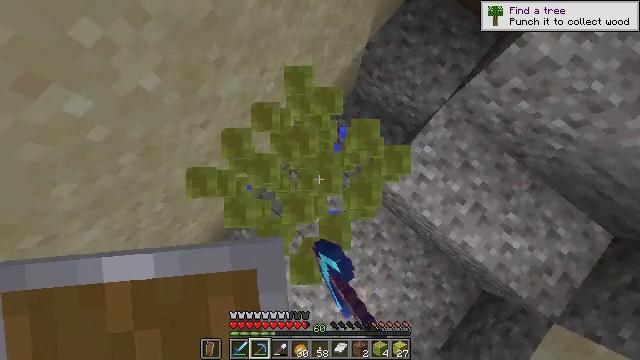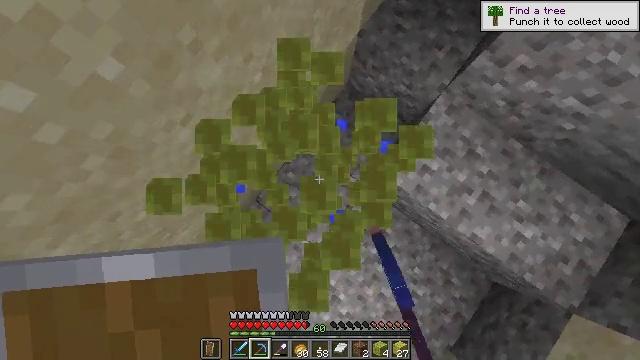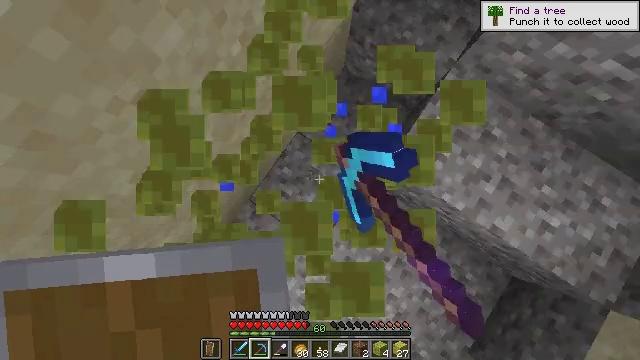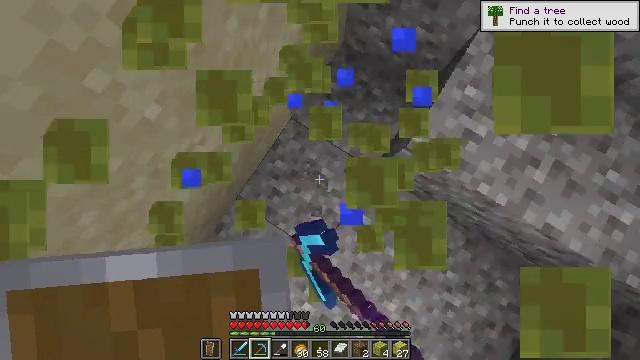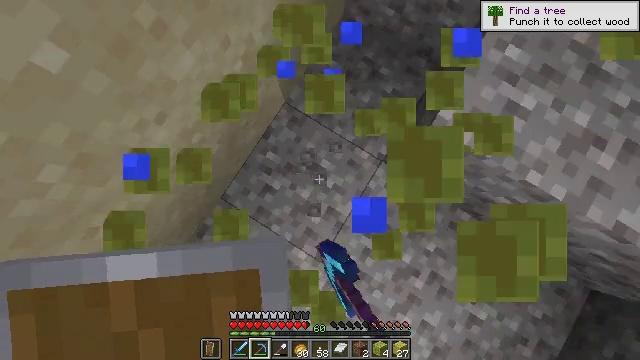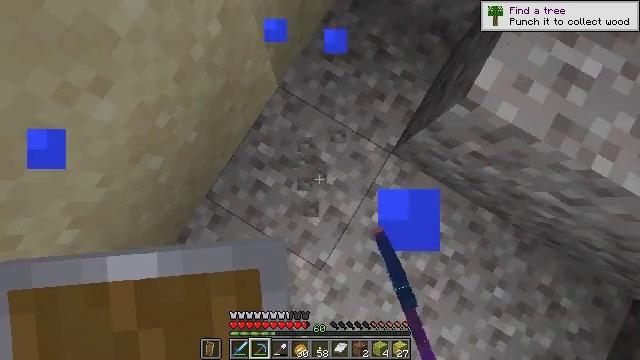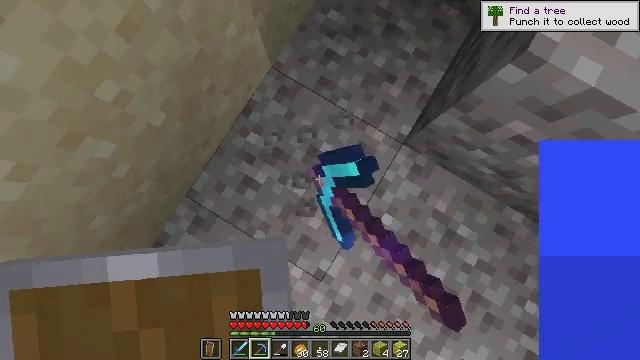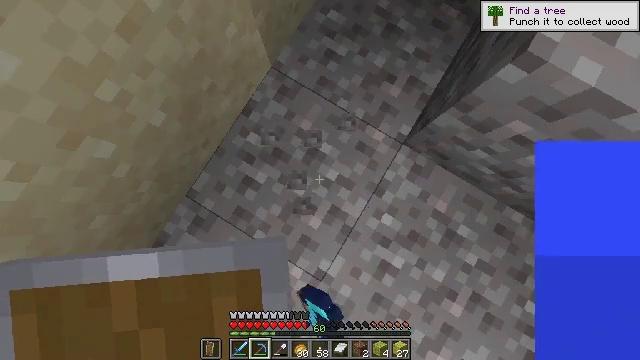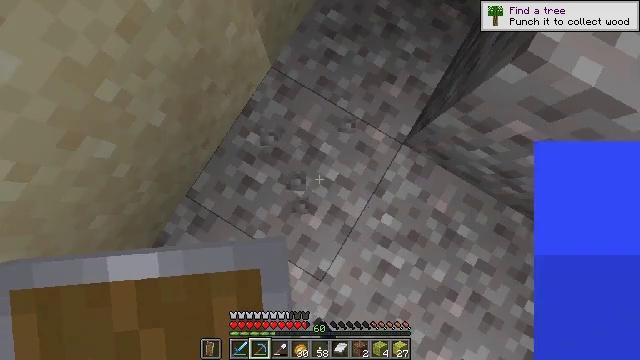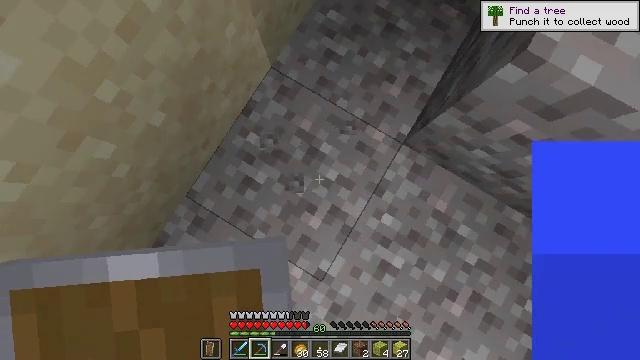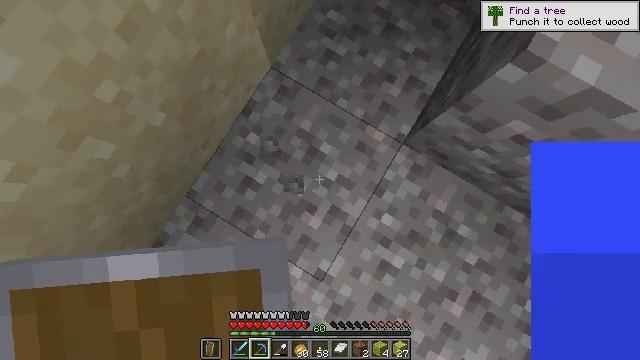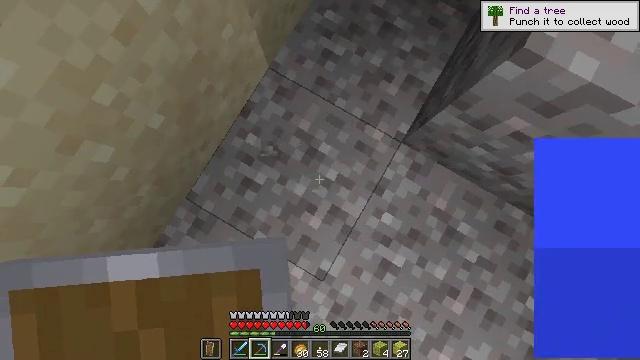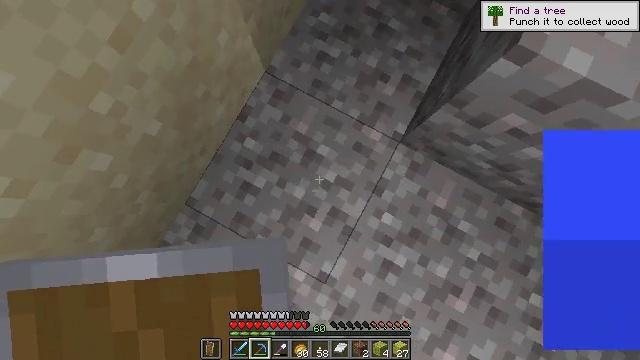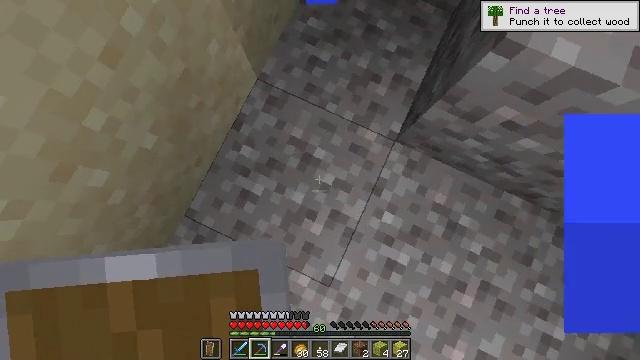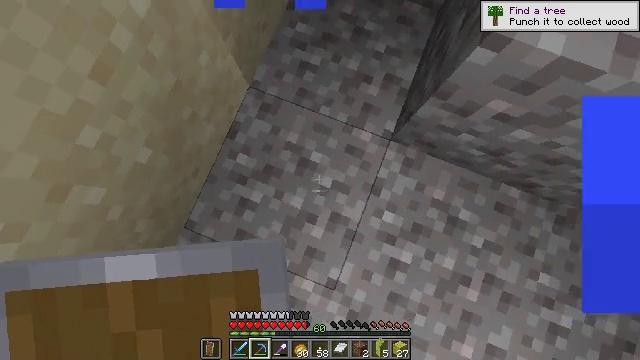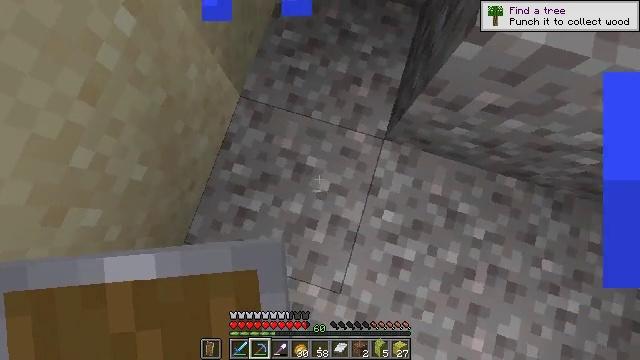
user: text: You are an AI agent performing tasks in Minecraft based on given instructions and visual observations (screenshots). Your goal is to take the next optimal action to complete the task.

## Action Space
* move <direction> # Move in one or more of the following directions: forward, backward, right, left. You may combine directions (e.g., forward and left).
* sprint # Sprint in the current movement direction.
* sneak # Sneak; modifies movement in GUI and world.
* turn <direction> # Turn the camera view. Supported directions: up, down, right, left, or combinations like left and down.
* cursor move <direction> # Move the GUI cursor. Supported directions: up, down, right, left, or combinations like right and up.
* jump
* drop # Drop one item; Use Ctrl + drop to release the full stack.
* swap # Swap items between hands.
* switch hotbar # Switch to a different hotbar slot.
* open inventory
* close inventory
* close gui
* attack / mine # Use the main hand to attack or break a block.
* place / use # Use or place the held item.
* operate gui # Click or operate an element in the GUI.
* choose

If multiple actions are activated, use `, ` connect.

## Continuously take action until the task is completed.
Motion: motion action
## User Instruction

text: Collect the wet sponge after mining.
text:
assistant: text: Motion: turn right, attack / mine
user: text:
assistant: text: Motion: turn right, attack / mine
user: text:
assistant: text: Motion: turn right, attack / mine
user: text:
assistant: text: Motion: attack / mine
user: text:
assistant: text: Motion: attack / mine
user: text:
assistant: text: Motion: attack / mine
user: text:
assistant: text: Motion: no_op
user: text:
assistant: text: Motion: no_op
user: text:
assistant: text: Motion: no_op
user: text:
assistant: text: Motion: no_op
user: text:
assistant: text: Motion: no_op
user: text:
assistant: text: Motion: turn right
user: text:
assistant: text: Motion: turn right
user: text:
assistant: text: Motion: turn right
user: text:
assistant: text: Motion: turn right
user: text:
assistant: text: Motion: turn right
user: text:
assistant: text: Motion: turn right and up
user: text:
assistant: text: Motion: turn right and up
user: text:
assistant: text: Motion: turn right and up
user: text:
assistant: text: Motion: turn right and up
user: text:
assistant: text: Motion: turn right and up
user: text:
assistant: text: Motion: turn right and up
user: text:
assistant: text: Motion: turn right and up
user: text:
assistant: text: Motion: turn up
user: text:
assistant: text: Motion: turn left
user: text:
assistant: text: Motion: no_op
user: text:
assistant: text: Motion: no_op
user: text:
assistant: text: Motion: turn right
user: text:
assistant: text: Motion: turn right
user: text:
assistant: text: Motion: no_op